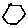
Label: hexagon